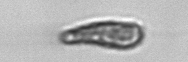
Label: Pseudochattonella_farcimen